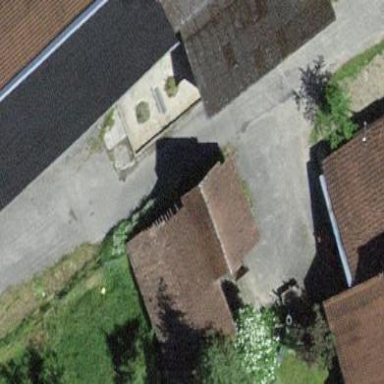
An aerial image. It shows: Rural barn.